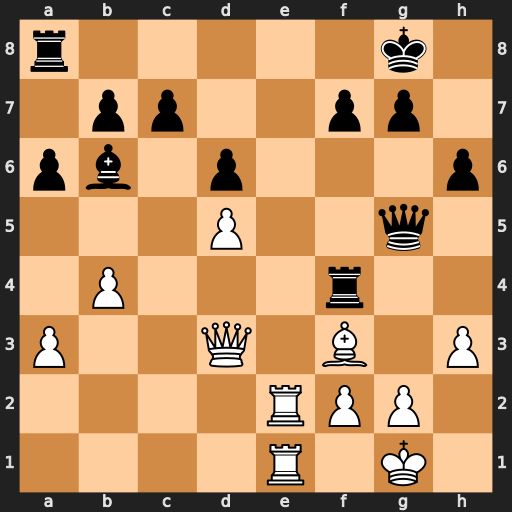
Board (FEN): r5k1/1pp2pp1/pb1p3p/3P2q1/1P3r2/P2Q1B1P/4RPP1/4R1K1
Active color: w
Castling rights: -
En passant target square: -
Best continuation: Re8+ Rxe8 Rxe8#